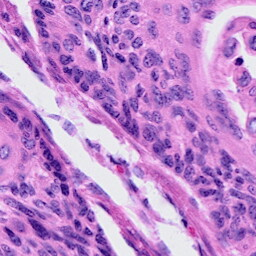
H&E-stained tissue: Cervix